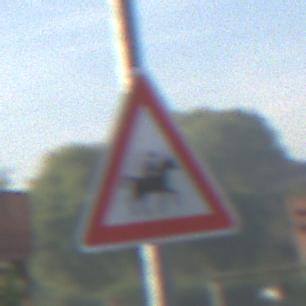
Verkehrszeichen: ReiterLinks
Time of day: SunriseSunset
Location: Outdoor (Suburban)
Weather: PartlyCloudy
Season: NotSpecified
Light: Natural